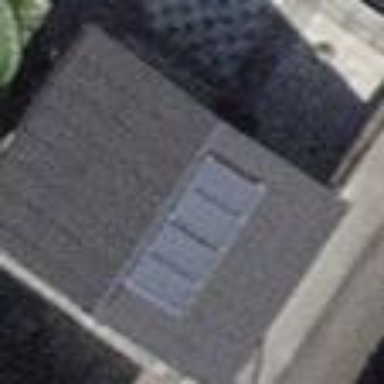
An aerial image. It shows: Garage.